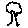
Label: tree